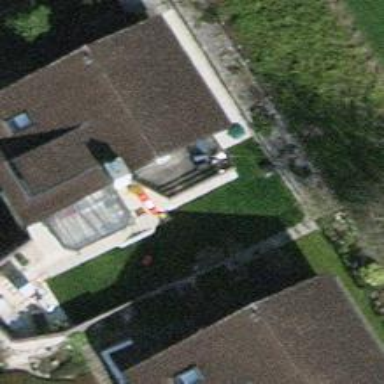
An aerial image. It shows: Detached building.